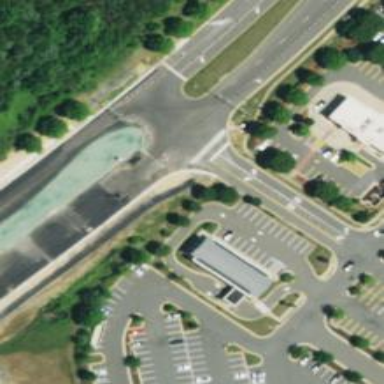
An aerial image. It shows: Footway crossing with marked asphalt surface.